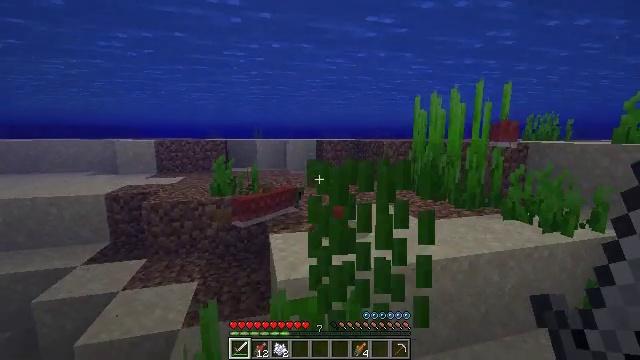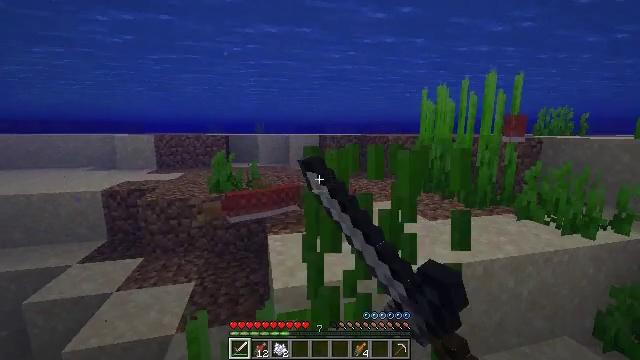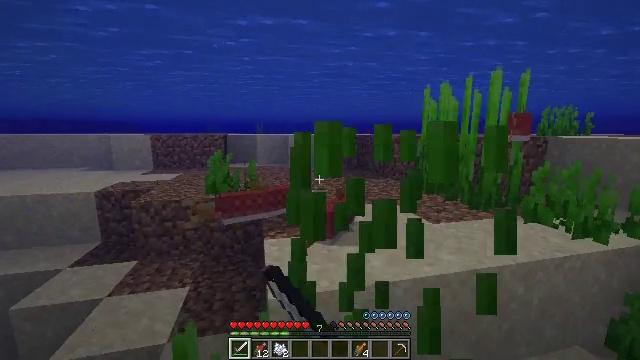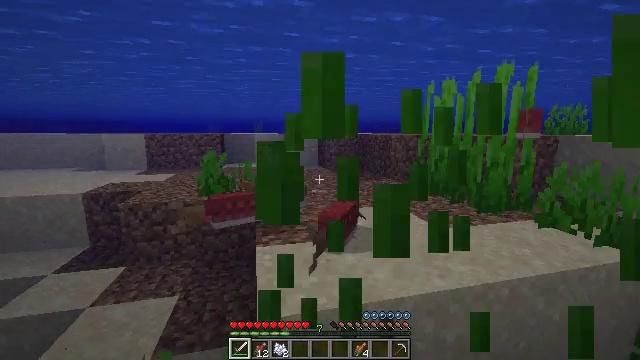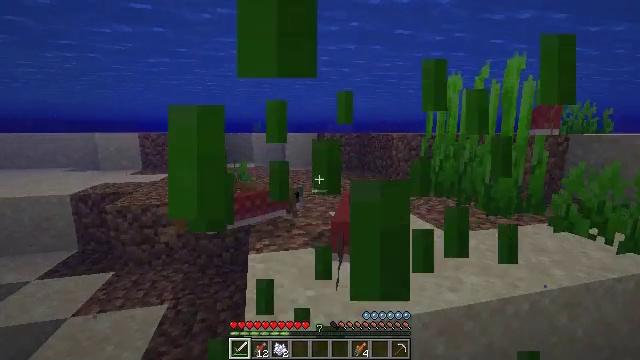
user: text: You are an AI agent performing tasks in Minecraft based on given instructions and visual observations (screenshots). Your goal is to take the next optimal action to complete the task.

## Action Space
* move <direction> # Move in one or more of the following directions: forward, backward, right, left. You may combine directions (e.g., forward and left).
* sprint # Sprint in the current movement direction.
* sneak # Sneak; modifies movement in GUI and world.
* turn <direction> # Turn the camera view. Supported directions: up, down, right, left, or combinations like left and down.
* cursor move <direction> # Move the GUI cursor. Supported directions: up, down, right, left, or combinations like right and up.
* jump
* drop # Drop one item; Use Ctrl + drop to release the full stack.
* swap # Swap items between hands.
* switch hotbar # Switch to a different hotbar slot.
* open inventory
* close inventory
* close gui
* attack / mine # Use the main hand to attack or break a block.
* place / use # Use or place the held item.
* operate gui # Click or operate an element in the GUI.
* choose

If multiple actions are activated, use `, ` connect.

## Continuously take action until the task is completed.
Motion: motion action
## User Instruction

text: Attack the underwater area to get tall seagrass.
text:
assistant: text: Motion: move forward, turn down, attack / mine
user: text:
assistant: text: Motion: move forward, attack / mine
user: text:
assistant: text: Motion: move forward
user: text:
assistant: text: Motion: move forward
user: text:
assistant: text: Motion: no_op